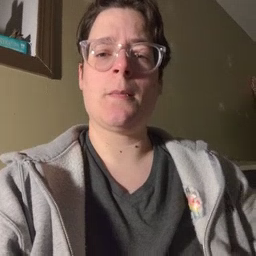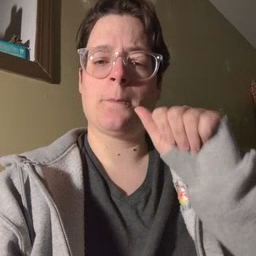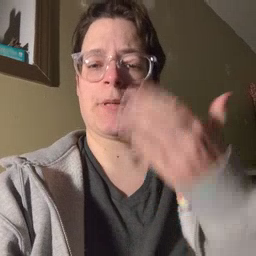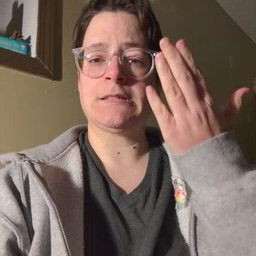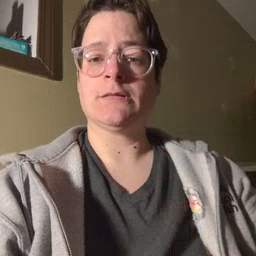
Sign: mitten